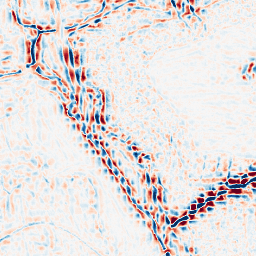
Category: wavelet
Decomposition family: wavelet_reverse_biorthogonal
Decomposition parameters: wavelet: rbio5.5
level: 3
Upsampling method: cubic_mitchell
Upsampling parameters: scale: 4
Upsampling scale: 4